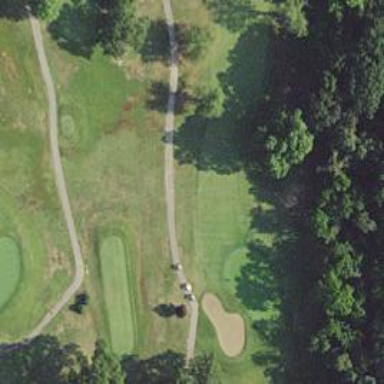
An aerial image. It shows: View of golf hole.